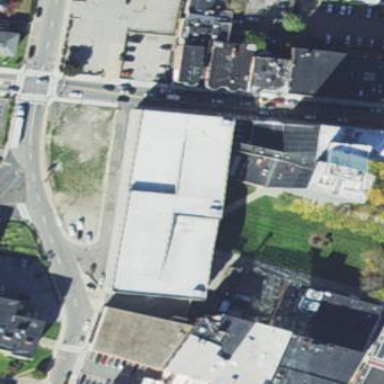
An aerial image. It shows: Garage building used for parking.